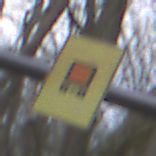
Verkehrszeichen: KennzeichnungspflichtigeFahrzeugeGefaehrlicheGueterOhnePfeilsymbol
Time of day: MorningAfternoon
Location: Outdoor (Nature)
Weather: PartlyCloudy
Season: NotSpecified
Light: Natural